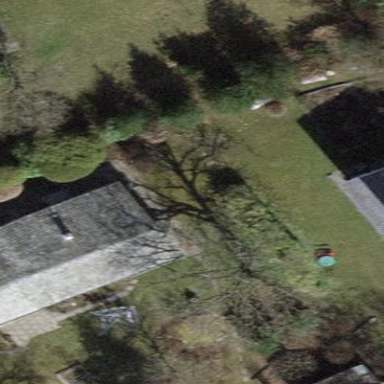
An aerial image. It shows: Detached building with gabled roof.